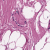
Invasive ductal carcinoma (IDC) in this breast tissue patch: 0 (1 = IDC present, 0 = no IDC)